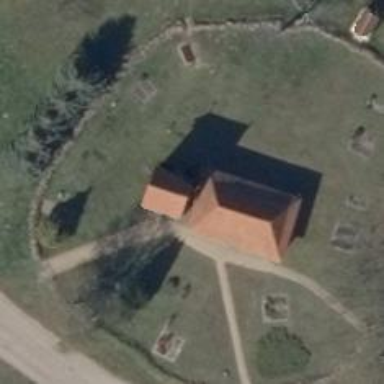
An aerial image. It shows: Place of worship.